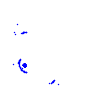
Particle: electron